Question: I set up an Admin login by creating a user name and password area which gives the admin access to forms that a typical user will not see .
lets say 4 persons are using this application , i want to make it that only 3 of the 4 persons can login as Admin.
How do I do this ?
this is how i created my login function .
in the settings area of my application i created two names 'DBUsername' and 'DBPassword' and set their scope to 'User'
'PasswordField' and 'NameField' are the text boxes
this is a photo of the login area and the code behind it . The function works perfectly.
do not pay attention to the 'User Login' button

'''
Public Class login
Private Property username As String = ""
Private Property password As String = ""
Dim Setting As New My.MySettings
Private Sub AdminLoginButton_Click(sender As Object, e As EventArgs) Handles AdminLoginButton.Click
If NameField.Text = "" And PasswordField.Text = "" Then
Label3.Text = "PLEASE ENTER A USERNAME AND PASSWORD"
End If
If NameField.Text = "" And PasswordField.Text.Length > 0 Then
Label3.Text = "PLEASE ENTER A NAME"
End If
If PasswordField.Text = "" And NameField.Text.Length > 0 Then
Label3.Text = "PLEASE ENTER A PASSWORD"
End If
'generage first password
If Setting.DBpassword = "" Then
'save password here
password = PasswordField.Text
Setting.DBpassword = password
Setting.Save()
Else
End If
'generate first username
If Setting.DBUsername = "" Then
username = NameField.Text
Setting.DBUsername = username
Setting.Save()
Else
End If
'check if correct name and password are entered
If PasswordField.Text = Setting.DBpassword And NameField.Text = Setting.DBUsername Then
Label3.Text = ("WELCOME " & NameField.Text)
Dim itm As Control
Me.Close()
For Each itm In MLGMain.Controls
itm.Enabled = True
Next
End If
If NameField.Text.Length >= 1 And NameField.Text <> Setting.DBUsername And PasswordField.Text.Length >= 1 And NameField.Text <> Setting.DBpassword Then
Label3.Text = "INCORRECT USERNAME AND PASSWORD COMBINATION"
NameField.Clear()
PasswordField.Clear()
End If
End Sub
'''
End Class
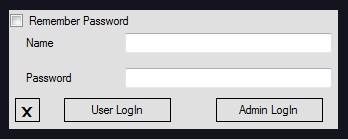
Answer: You'll need some sort of mechanism to count the admin logins. You could set up a SQL server table on the LAN that would be accessed by all the computers. This table would maintain information about who is logged into the system. You would need to make sure that they are properly logged out at the end of the session.